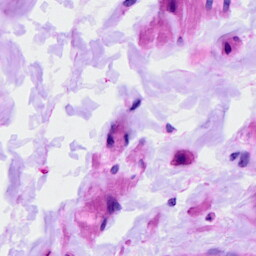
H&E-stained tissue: Ovarian